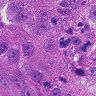
Metastatic tissue present: yes